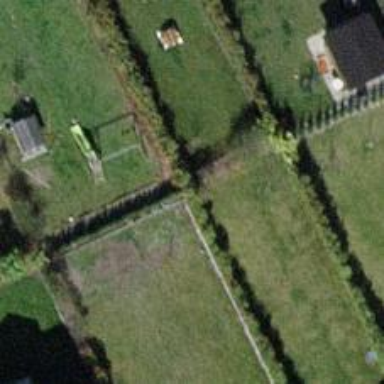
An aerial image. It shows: Hedge barrier.